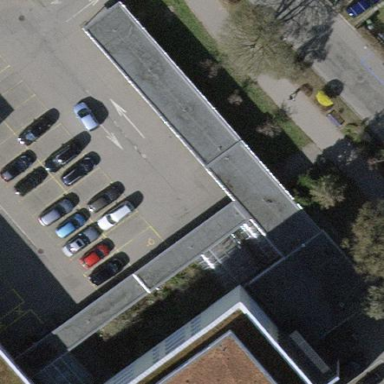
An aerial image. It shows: View of roof of building.